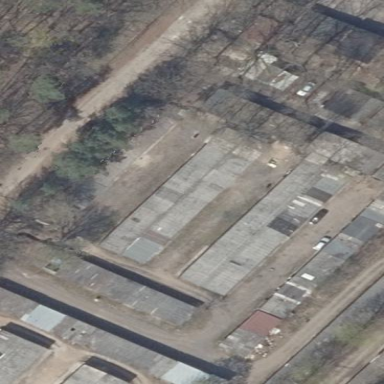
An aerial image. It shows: Group of garages.